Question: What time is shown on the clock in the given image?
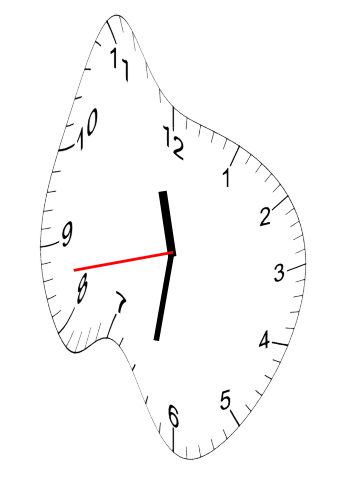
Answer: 11:31:43